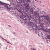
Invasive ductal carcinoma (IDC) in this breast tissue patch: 0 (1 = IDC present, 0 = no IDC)